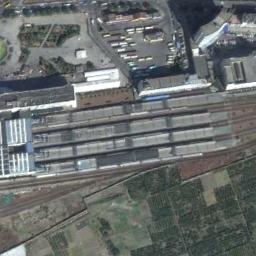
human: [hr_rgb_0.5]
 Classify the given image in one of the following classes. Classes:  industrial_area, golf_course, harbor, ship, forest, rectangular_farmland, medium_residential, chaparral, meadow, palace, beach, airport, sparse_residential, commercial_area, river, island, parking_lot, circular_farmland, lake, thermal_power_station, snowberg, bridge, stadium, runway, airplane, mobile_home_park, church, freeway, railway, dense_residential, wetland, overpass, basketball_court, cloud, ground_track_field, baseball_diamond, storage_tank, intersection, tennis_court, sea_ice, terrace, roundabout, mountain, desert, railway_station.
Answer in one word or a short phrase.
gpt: railway_station